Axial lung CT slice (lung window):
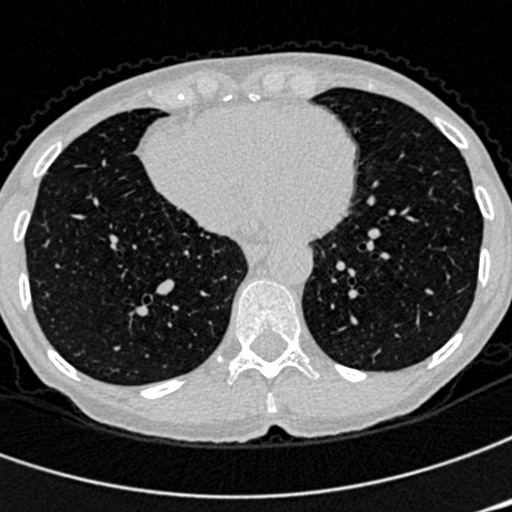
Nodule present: no